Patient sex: M
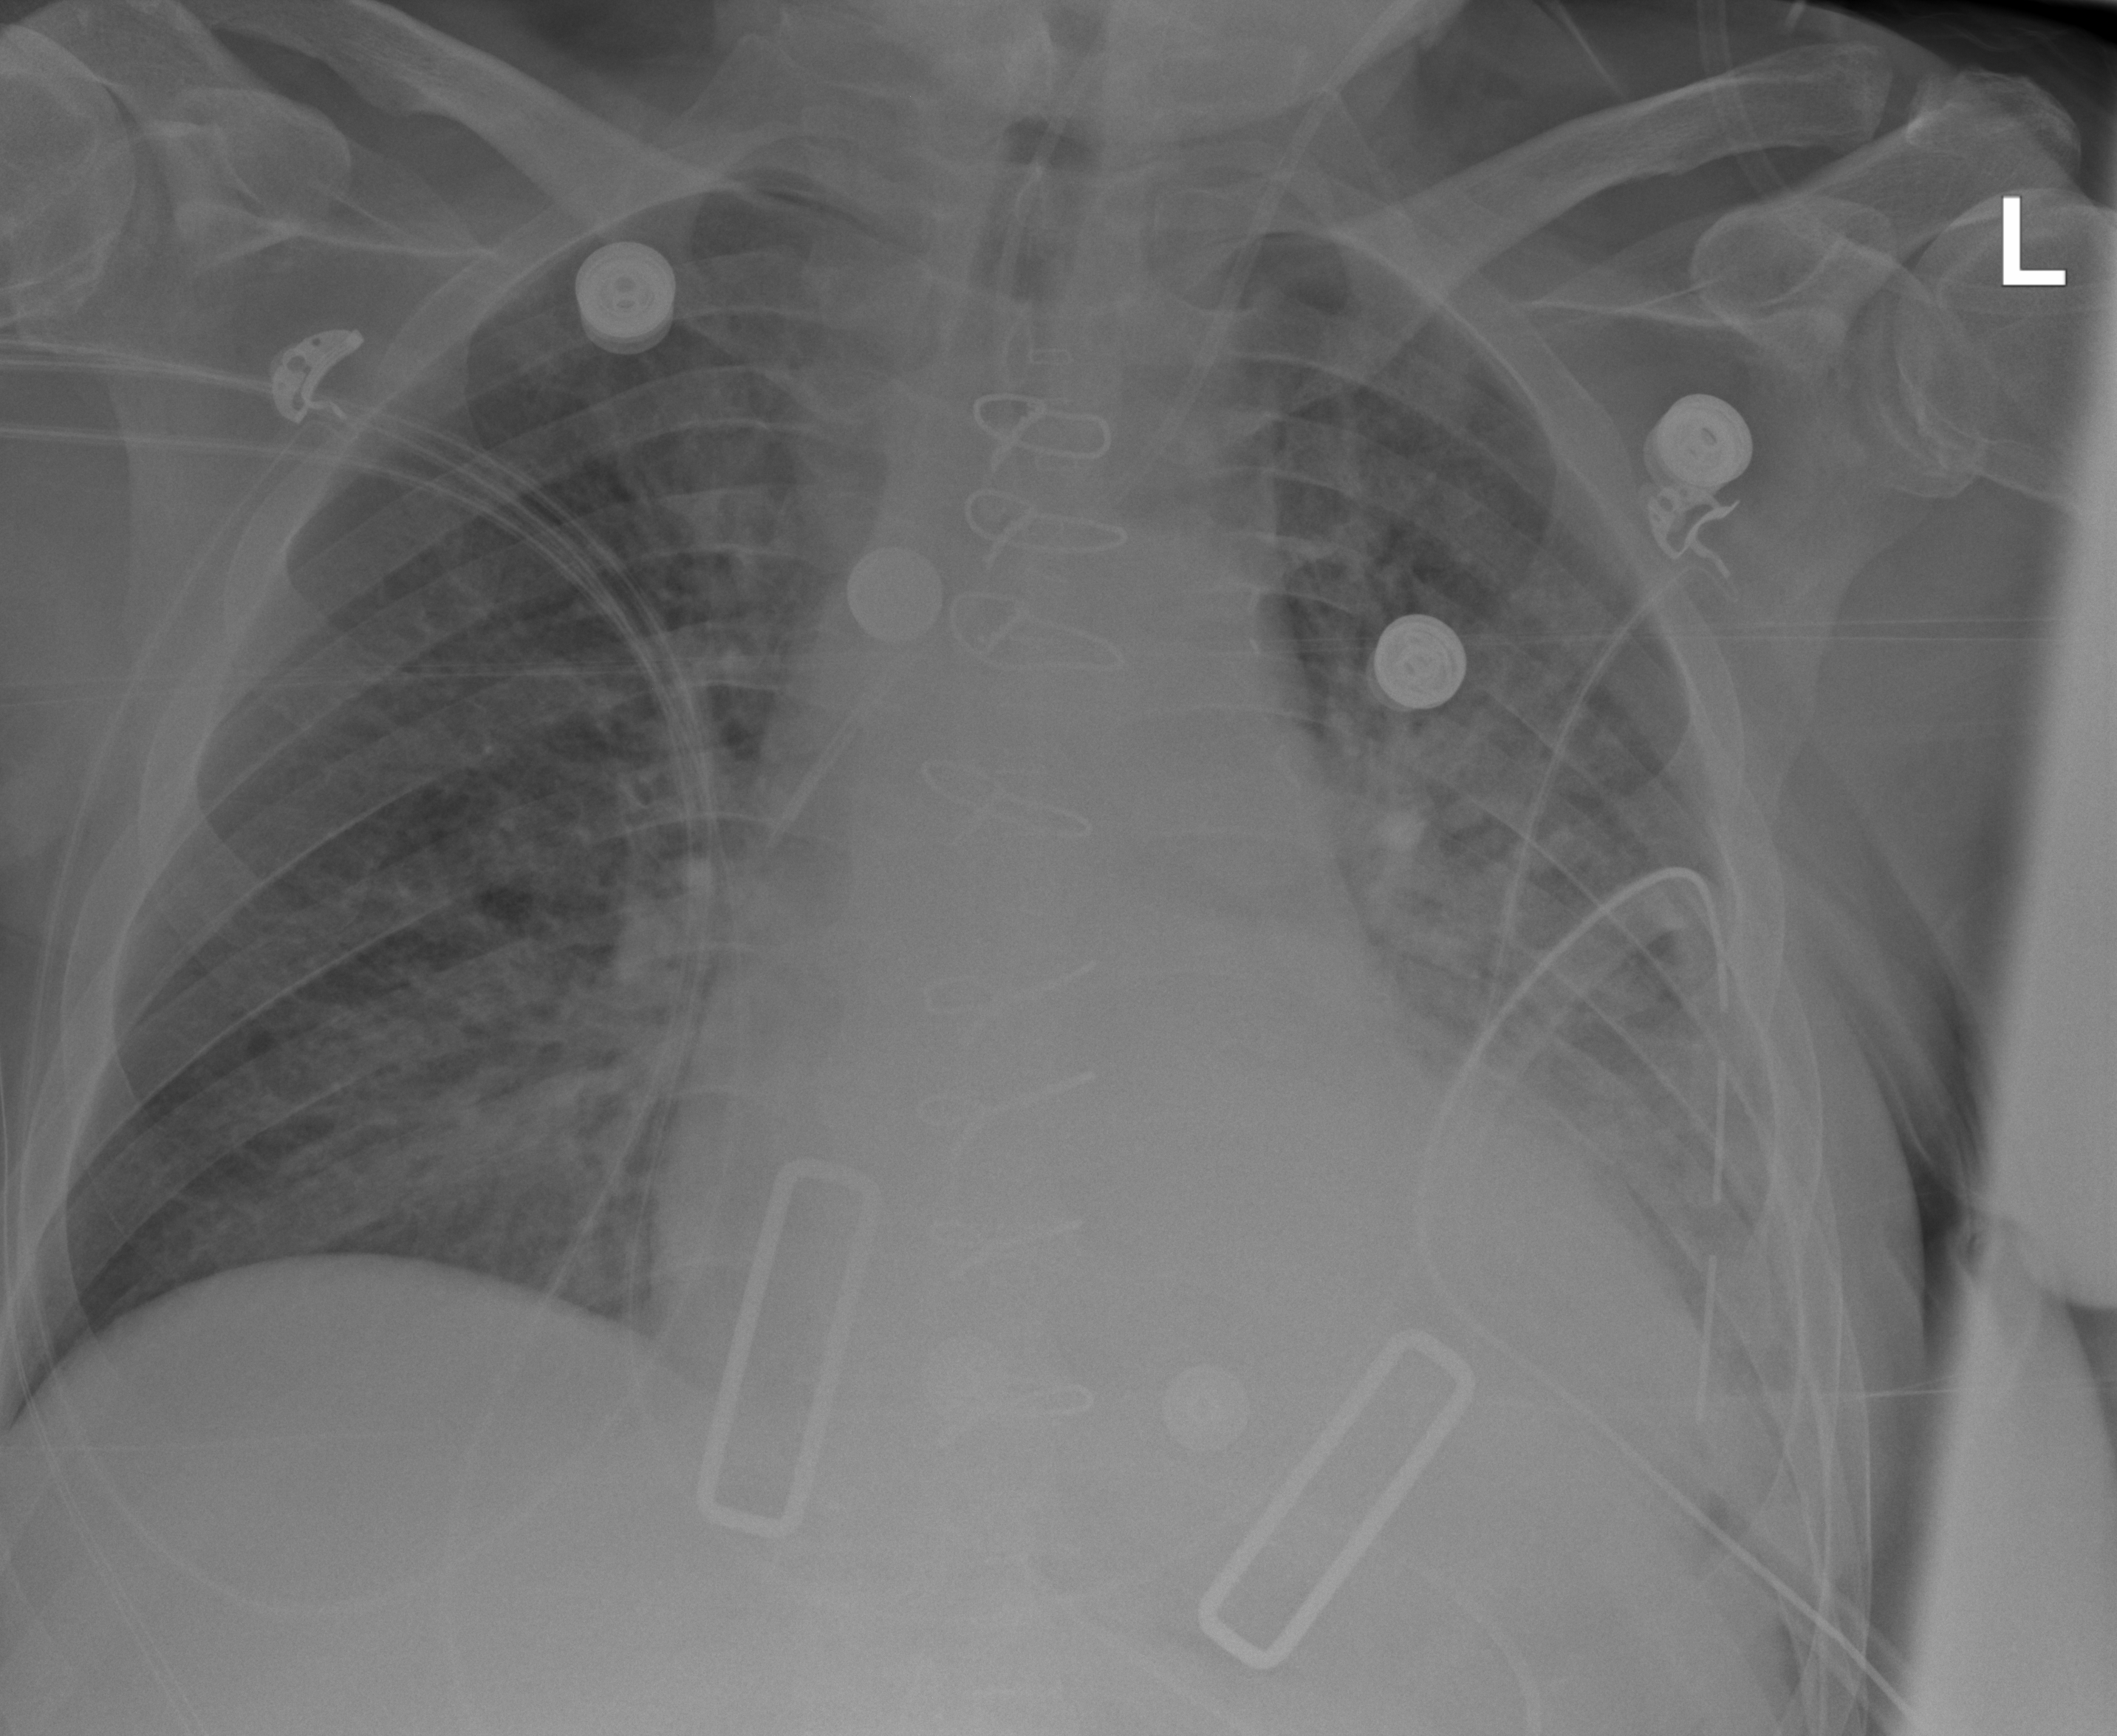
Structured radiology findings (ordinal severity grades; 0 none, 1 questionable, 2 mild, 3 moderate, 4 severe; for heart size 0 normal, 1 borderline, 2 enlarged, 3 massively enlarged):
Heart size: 2
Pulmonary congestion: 3
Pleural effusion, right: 0
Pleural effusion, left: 1
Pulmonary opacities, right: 2
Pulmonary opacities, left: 3
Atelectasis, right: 2
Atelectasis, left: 2